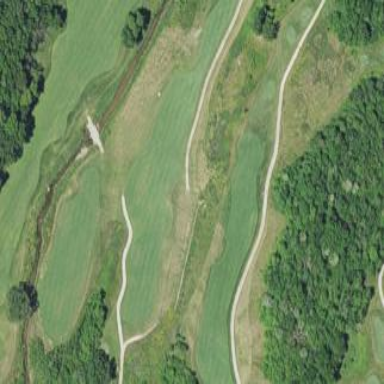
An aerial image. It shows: Grassy area designated as golf fairway.